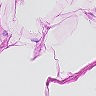
Metastatic tissue present: no